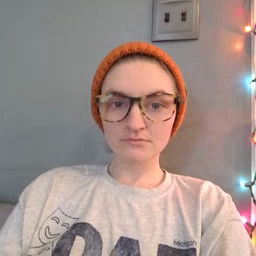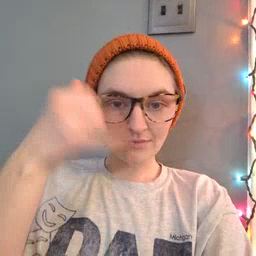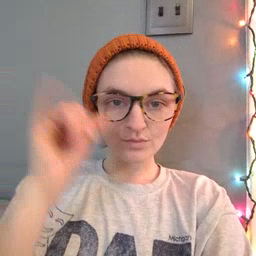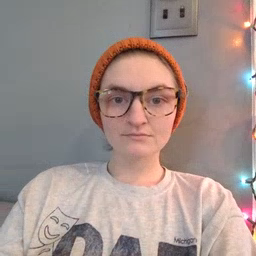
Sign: cow